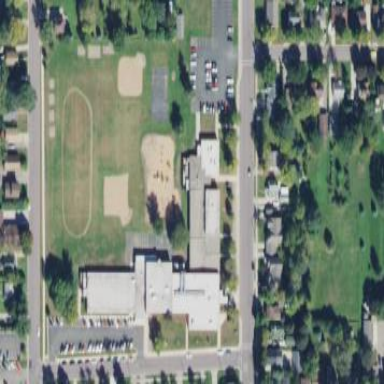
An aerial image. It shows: School building.